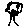
Label: tree